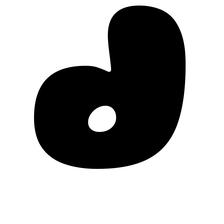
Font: Gluten_Black